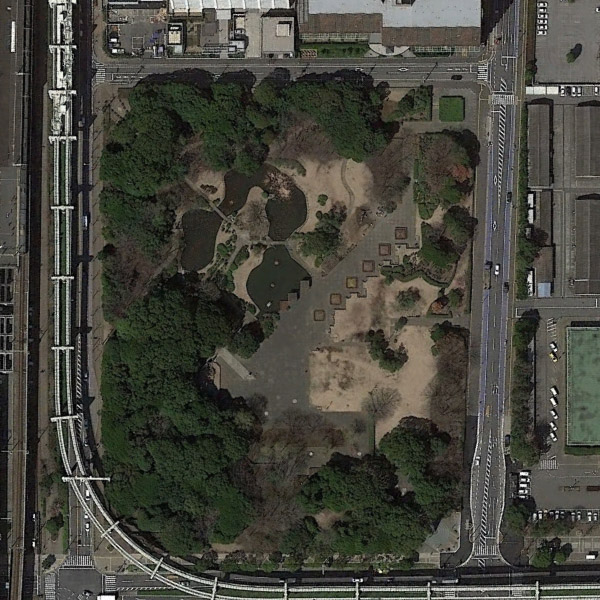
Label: Park